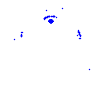
Particle: electron